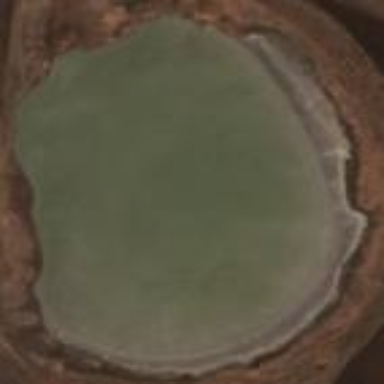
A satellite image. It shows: Salt pond containing water.